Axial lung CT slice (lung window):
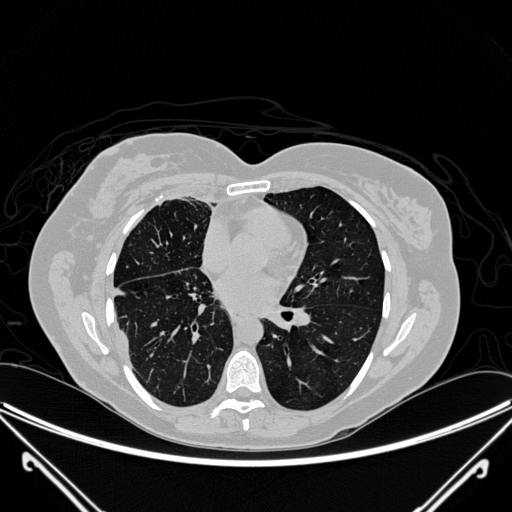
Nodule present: no